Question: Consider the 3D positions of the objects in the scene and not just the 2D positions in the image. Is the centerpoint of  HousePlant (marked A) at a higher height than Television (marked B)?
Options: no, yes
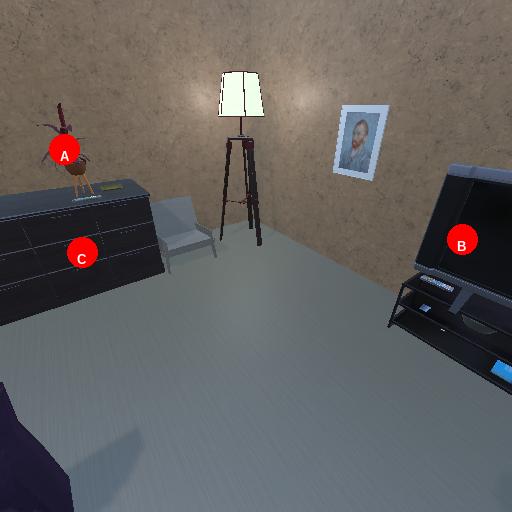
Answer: no